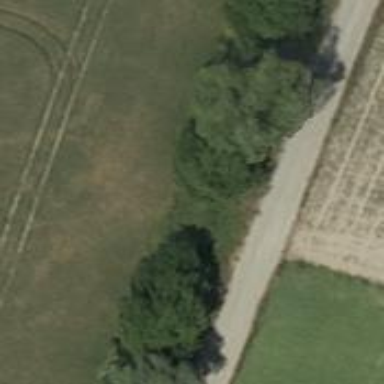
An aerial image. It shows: Row of deciduous broadleaved trees.